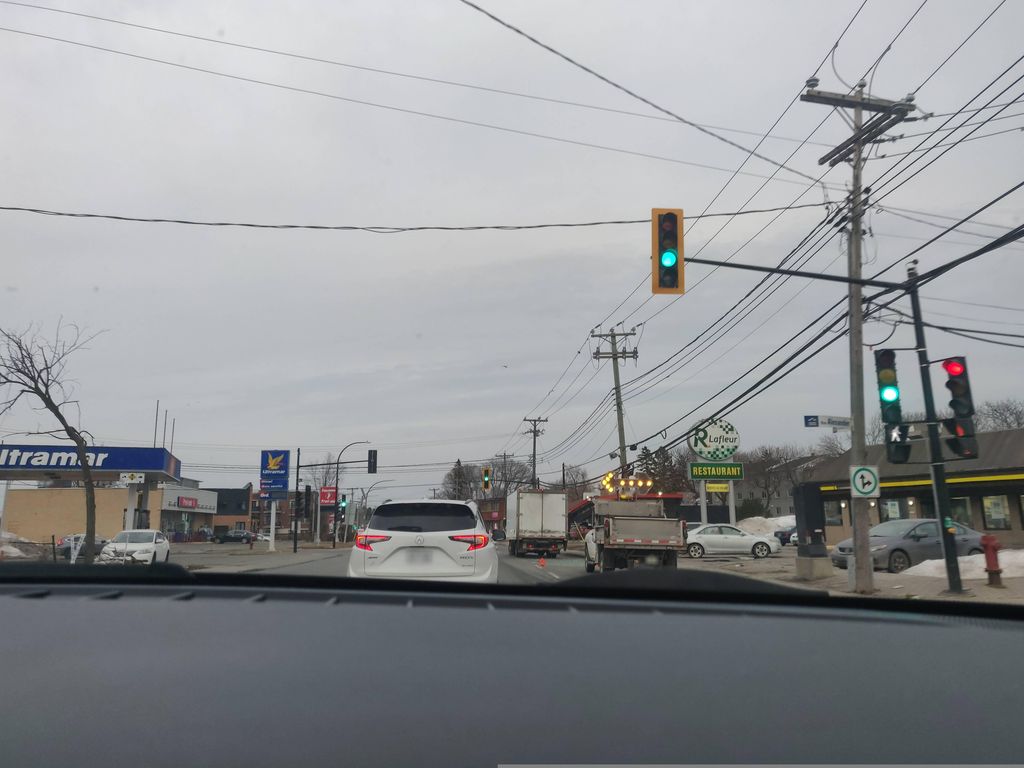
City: montreal